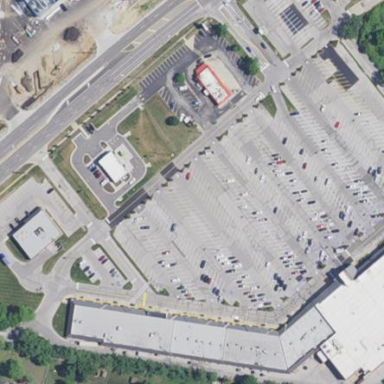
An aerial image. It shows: Retail area.